Question: I have a JSP Dropdown that is populated from a database query, and it is working just fine.
But I want to also add a blank default option so that the field is empty when submitted. Right now the default is the first value selected from the database. But I want it to appear empty.
The only way I've gotten it to work is to manually add a '""' to the list as it is being populated.
Is there a more elegant way of doing that?
'''
<div class="row">
<label class="span2">Action</label>
<form:select path="Action">
<form:options items="${actionList}" />
<form:errors path="Action" cssClass="error"/>
</form:select>
</div>
'''
Page with default values, which I do not want to appear by default:

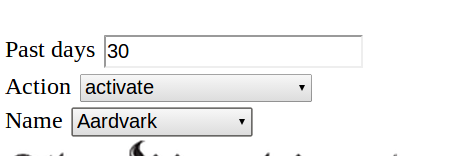
Answer: Use single option element
'''
<form:select path="Action" >
<form:option value="" />
<form:options items="${actionList}" />
<form:errors path="Action" cssClass="error"/>
</form:select>
'''